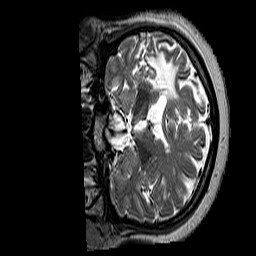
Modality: T2w
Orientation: coronal
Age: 44
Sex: female
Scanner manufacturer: siemens
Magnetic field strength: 3 T
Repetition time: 3.2 s
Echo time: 0.212 s